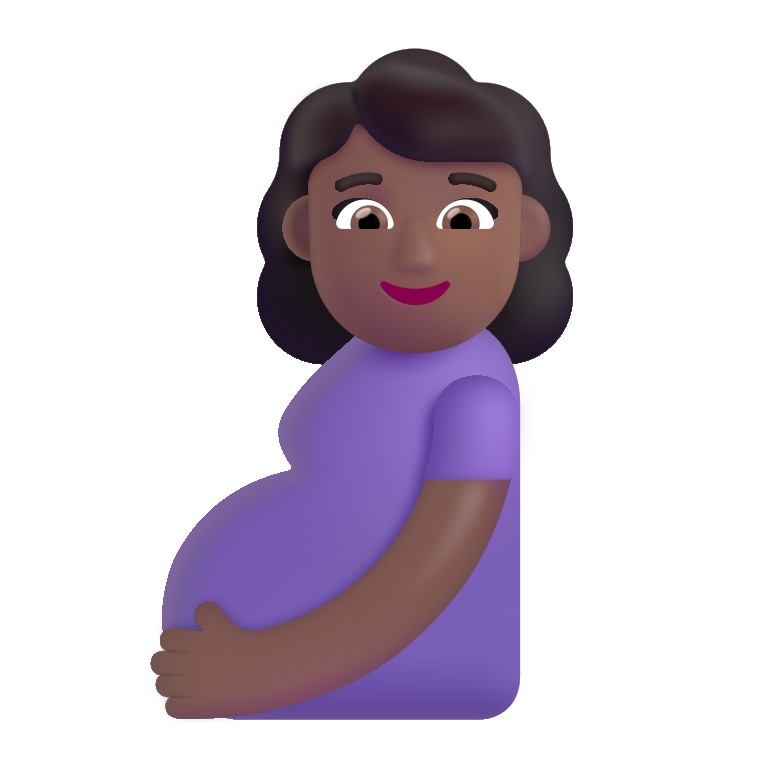
pregnant woman color  dark